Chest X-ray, PA view. Patient: 50 years old, sex F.
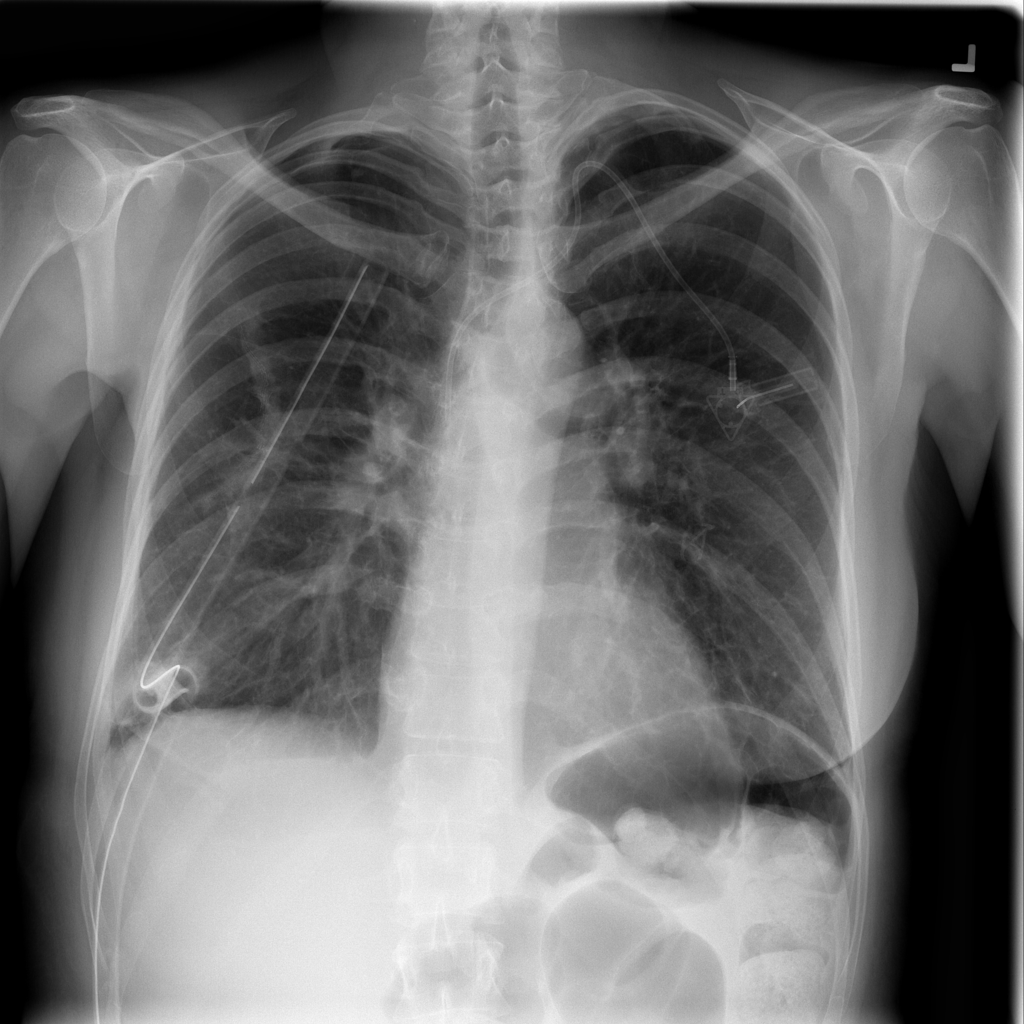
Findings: Pneumothorax